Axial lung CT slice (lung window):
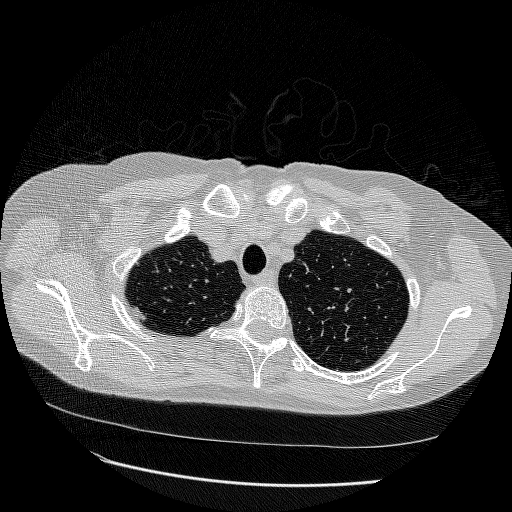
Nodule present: no